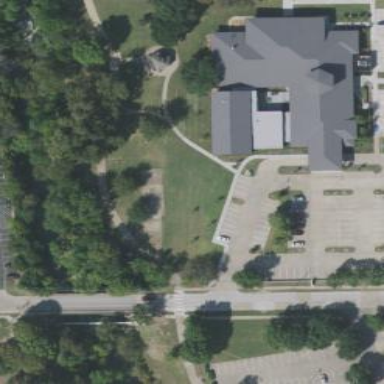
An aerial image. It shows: Civic building that serves as community center.